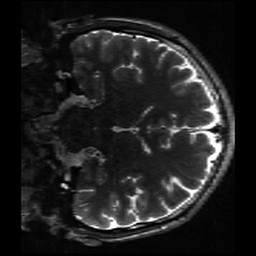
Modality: inplaneT2
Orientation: coronal